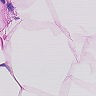
Metastatic tissue present: no